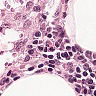
Metastatic tissue present: no